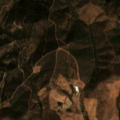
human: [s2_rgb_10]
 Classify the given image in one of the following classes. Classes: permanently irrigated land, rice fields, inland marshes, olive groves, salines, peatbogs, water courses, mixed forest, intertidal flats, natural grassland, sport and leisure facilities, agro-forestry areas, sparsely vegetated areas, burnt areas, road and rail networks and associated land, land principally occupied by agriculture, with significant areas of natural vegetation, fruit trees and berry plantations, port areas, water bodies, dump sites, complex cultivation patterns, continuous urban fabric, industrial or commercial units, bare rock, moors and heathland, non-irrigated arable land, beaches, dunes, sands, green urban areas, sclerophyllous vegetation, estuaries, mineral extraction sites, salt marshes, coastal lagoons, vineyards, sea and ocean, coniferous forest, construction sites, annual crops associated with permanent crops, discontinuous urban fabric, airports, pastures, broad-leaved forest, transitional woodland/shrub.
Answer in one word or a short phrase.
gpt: complex cultivation patterns, land principally occupied by agriculture, with significant areas of natural vegetation, broad-leaved forest, sclerophyllous vegetation, transitional woodland/shrub